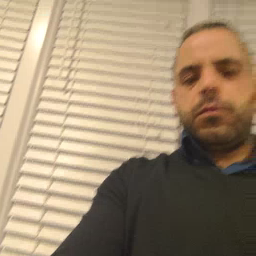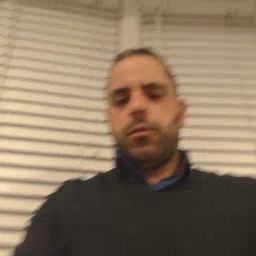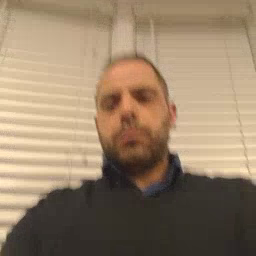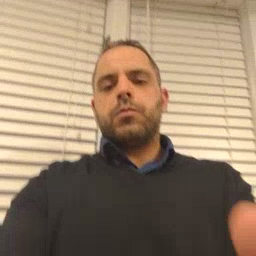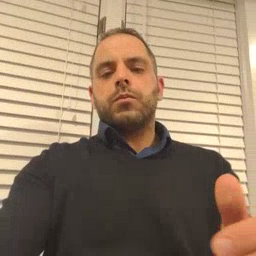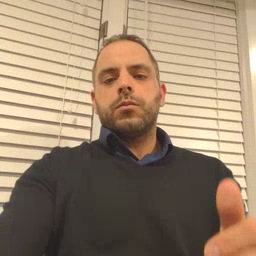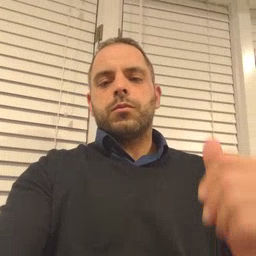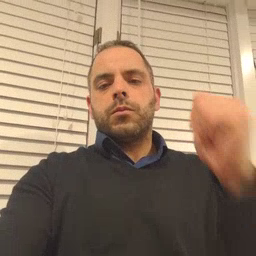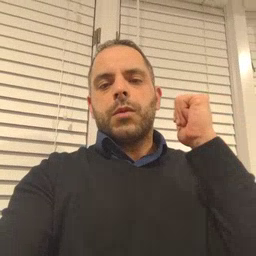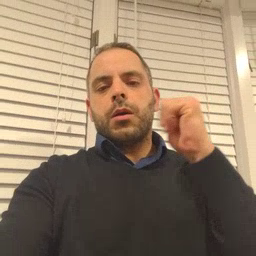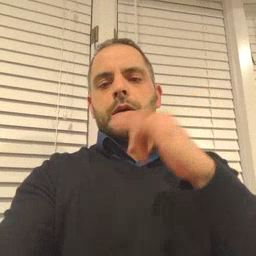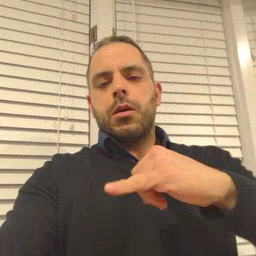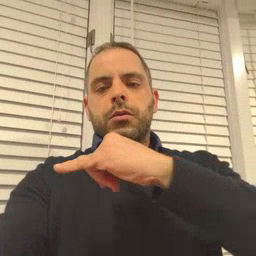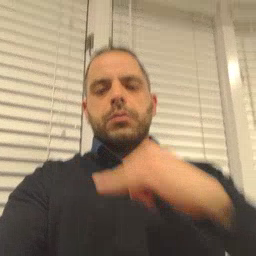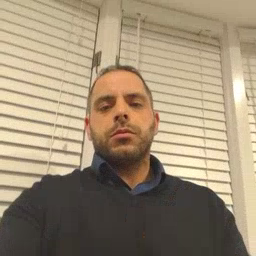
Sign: backyard